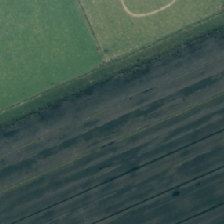
Land cover: herbaceous_freshwater_vege